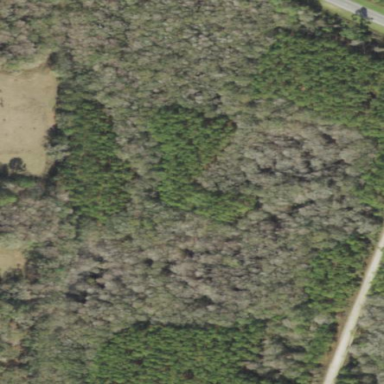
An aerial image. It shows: Forest area predominantly covered with needle-leaved trees.